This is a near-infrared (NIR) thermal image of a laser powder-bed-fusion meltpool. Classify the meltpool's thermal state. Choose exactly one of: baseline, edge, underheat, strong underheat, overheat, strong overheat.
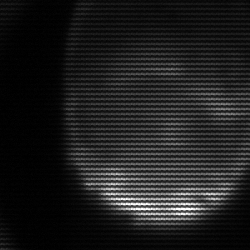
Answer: edge